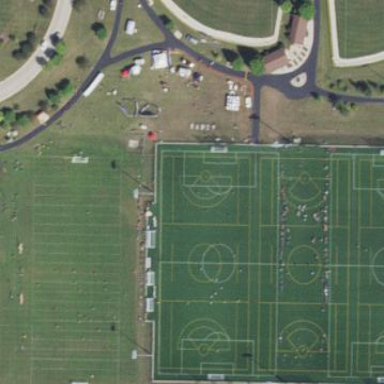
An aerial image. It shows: Pitch with artificial turf used for soccer and lacrosse sports.